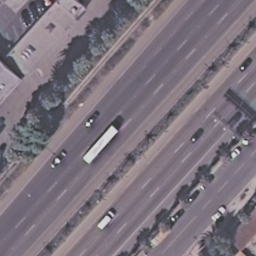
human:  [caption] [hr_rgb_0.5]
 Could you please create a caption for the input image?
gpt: Two straight freeways closed together with some plants beside them .

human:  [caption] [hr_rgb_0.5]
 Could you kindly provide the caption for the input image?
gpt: There are two straight freeways with some cars on them .

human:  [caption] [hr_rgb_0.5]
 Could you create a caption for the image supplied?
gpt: Two straight freeways with some plants beside them and some cars on the roads .

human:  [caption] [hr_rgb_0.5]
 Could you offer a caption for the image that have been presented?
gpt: There are two straight freeways with some plants beside them .

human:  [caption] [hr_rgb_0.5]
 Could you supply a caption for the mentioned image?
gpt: Two straight freeways closed together with some cars on them .